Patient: sex F, age 76
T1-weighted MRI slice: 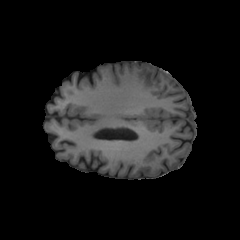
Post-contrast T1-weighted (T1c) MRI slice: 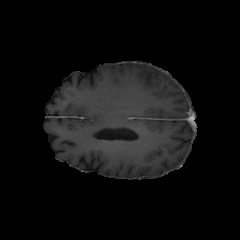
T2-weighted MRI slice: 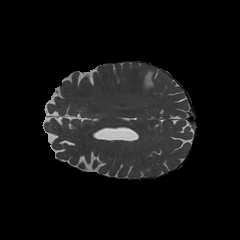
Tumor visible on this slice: yes
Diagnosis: Glioblastoma, IDH-wildtype
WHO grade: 4